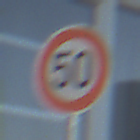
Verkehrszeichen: Geschwindigkeit50
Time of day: MorningAfternoon
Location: Outdoor (Urban)
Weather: Clear
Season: NotSpecified
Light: Natural